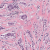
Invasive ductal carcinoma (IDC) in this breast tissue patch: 1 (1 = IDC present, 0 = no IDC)